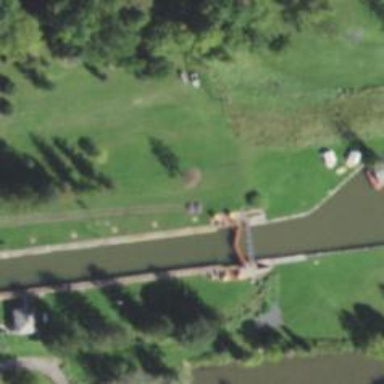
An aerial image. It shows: Canal.